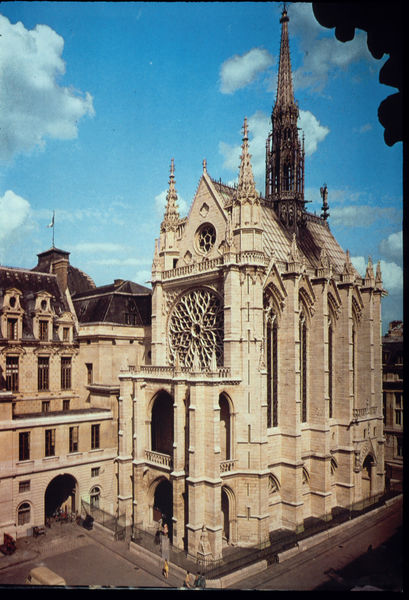
Titel: Sainte-Chapelle (Außenansicht)
Künstler: Pierre de Montreuil
Standort: Paris
Institution: Sainte-Chapelle
Schlagwörter: blau, himmel, schatten, wolken, kirchturm, menschen, fenster, frankreich, hell, licht, paris, pfeiler, strasse, weiss, dach, gebäude, haus, rose, wolke, zaun, architektur, spitze, stein, häuser, brüstung, gitter, kirche, gotik, renaissance, rosa, turm, ton, farbig, bogen, fassade, italien, türen, fahne, dächer, giebel, mauer, platz, pilaster, rundbogen, hoch, tor, galerie, foto, fotografie, paradies, eingang, türmchen, türme, rundfenster, torbogen, dom, sonnig, kathedrale, rom, photo, portal, farbfoto, gotisch, rosenfenster, rosette, spitzbogen, spitzbögen, florenz, kapelle, höhenzug, baldachin, gothik, masswerk, geschoss, oculus, gesimse, nartex, fensterrose, fialen, strebewerk, westwerk, stadtpalais, strebepfeiler, krabben, rossette, wimperge, strebebogen, fiale, himmel wolken, hochgotik, westeingang, einang, st. chapelle, westbau, sainte chapelle, chapelle, saint chapelle, stuetzpfeiler, palais de justice, ste chapelle, gotischer anbau einer kapelle, kapelle gotisch mit dachreiter, pasris, vorhaus, #weiss, #dach